Question: iam converting my project to maven.
I see in war file there is no class file available.
Below is the pom.xml and project structure.
'''
<project xmlns="http://maven.apache.org/POM/4.0.0" xmlns:xsi="http://www.w3.org/2001/XMLSchema-instance" xsi:schemaLocation="http://maven.apache.org/POM/4.0.0 http://maven.apache.org/xsd/maven-4.0.0.xsd">
<modelVersion>4.0.0</modelVersion>
<groupId>RetailProducts</groupId>
<artifactId>RetailProducts</artifactId>
<version>0.0.1-SNAPSHOT</version>
<packaging>war</packaging>
<name>RetailProducts</name>
<dependencies>
<dependency>
<groupId>com.sun.faces</groupId>
<artifactId>jsf-api</artifactId>
<version>2.1.7</version>
</dependency>
<dependency>
<groupId>com.sun.faces</groupId>
<artifactId>jsf-impl</artifactId>
<version>2.1.7</version>
</dependency>
<dependency>
<groupId>javax.servlet</groupId>
<artifactId>jstl</artifactId>
<version>1.2</version>
</dependency>
<dependency>
<groupId>javax.servlet</groupId>
<artifactId>servlet-api</artifactId>
<version>2.5</version>
</dependency>
<dependency>
<groupId>javax.servlet.jsp</groupId>
<artifactId>jsp-api</artifactId>
<version>2.1</version>
</dependency>
<!-- Tomcat 6 need this -->
<dependency>
<groupId>com.sun.el</groupId>
<artifactId>el-ri</artifactId>
<version>1.0</version>
</dependency>
</dependencies>
<build>
<finalName>JavaServerFaces</finalName>
<plugins>
<plugin>
<groupId>org.apache.maven.plugins</groupId>
<artifactId>maven-compiler-plugin</artifactId>
<version>2.3.1</version>
<configuration>
<source>1.6</source>
<target>1.6</target>
</configuration>
</plugin>
<plugin>
<groupId>org.apache.maven.plugins</groupId>
<artifactId>maven-war-plugin</artifactId>
<version>2.1.1</version>
<!-- <configuration> section added to pick up the WEB-INF/web.xml inside WebContent -->
<configuration>
<webResources>
<resource>
<directory>WebContent</directory>
</resource>
</webResources>
</configuration>
</plugin>
</plugins>
</build>
</project>
'''

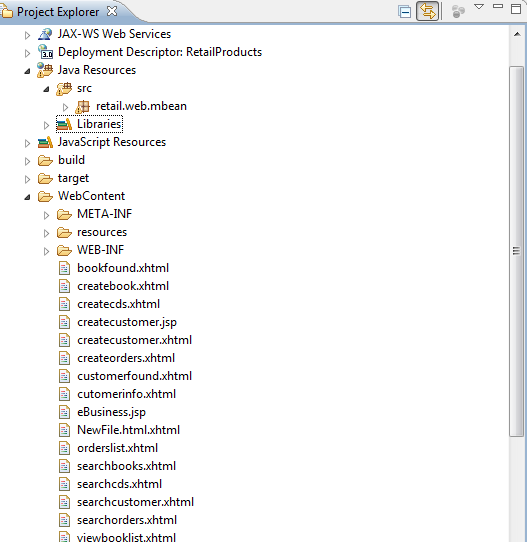
Answer: From my point of view your project structure isn't as maven expects.
1. First rename your package retail.web.mbean to main.java.retail.web.mbean (after the process your package will be still named retail.web.mbean), this will create the folder structure necessary for maven.
2. Right click on the project, Maven > Update Project Configuration.
After this process you will have the same structure you had before starting the project but maven will know where to find the source code.
Additionally, you can create a resource folder and test folders with the following structure:
'''
Project
src
main
java
resources
test
java
resources
'''
This would be the standard maven project structure.